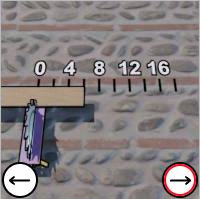
Task: length
Answer: 6
First scale value: 4.0